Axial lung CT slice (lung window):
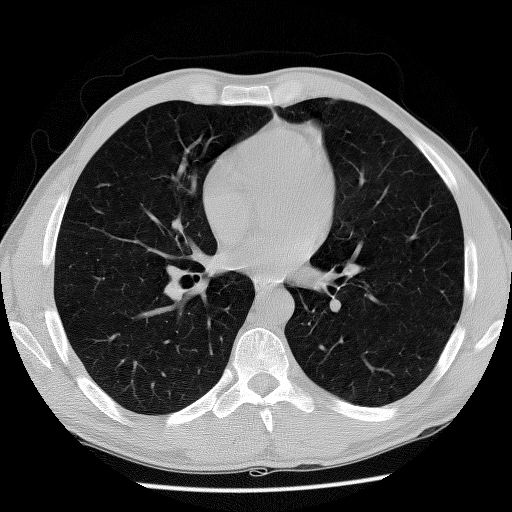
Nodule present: no